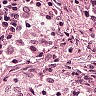
Metastatic tissue present: no